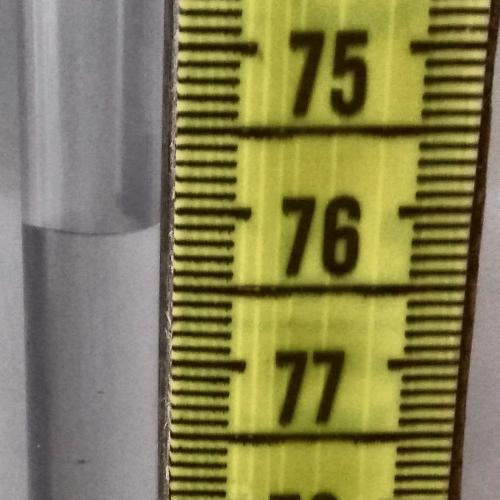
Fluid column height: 76.1 cm